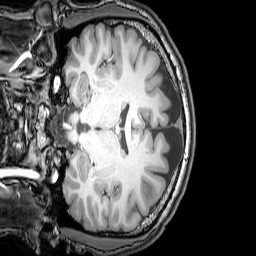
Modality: T1w
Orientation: coronal
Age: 22
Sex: male
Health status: healthy
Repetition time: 0.081 s
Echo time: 0.037 s